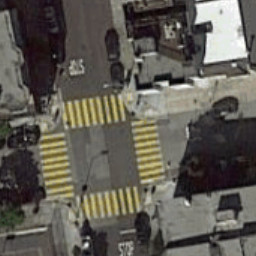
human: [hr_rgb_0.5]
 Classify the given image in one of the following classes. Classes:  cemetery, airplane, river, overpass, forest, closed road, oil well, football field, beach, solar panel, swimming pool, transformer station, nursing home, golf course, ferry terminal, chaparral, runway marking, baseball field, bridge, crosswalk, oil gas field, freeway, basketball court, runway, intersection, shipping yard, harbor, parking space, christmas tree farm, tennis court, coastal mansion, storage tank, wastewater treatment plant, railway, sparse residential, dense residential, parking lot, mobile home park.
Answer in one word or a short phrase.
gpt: crosswalk